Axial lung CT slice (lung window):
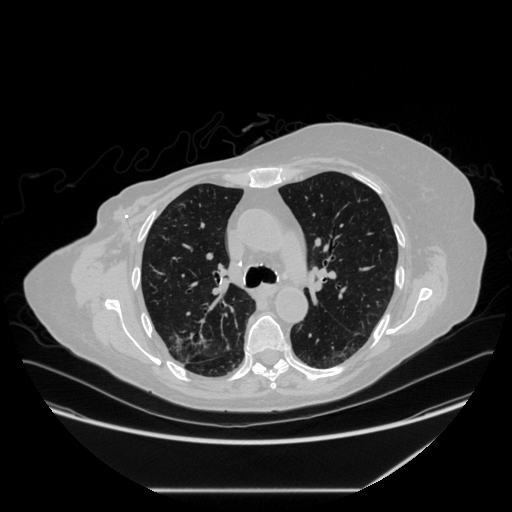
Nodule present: no